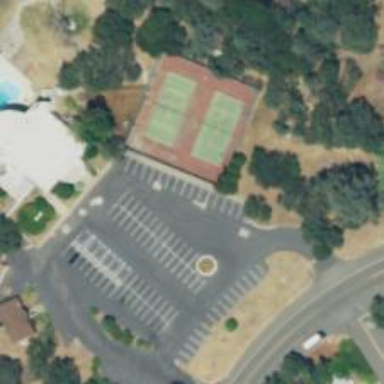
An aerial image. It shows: Tennis court on pitch.